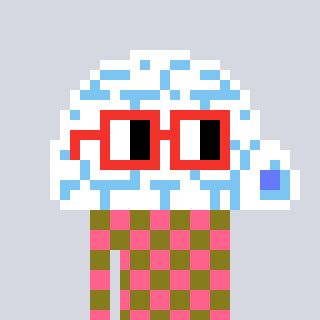
a pixel art character with square red glasses, a igloo-shaped head and a gunk-colored body on a cool background